Question: I've been on the iOS side alot, and was thinking about a .
There isnt much interface to it.
The app is a reference app, with data thats searchable. there are about 300 items.
I want the app to:
1. Be searchable in the Spotlight. Typing in spotlight should bring about that item(s) from the app
2. Searching an Image and hovering over it with the mouse will bring about a small display window for that image or textfile, showing its contents. I wanted something similar, though the app would Not be a textfile based app, but I'd like the native OS to show a sample window.
a native window like this.
For example searching for an xml file and hovering over an item would bring out a sample window.
I want my customised window to appear for that but to act in a similar fashion.

I'm not sure if I've conveyed my question well enough.
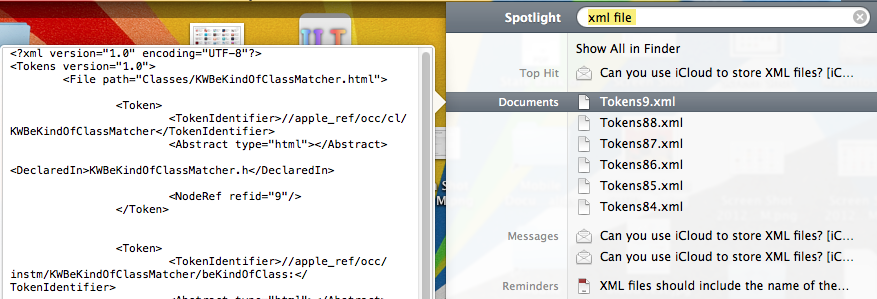
Answer: You need to create a <URL> plugin and register it with the system. Spotlight uses QuickLook to render the previews of items it finds.
You may also need to create a <URL> to tell Spotlight how to index your data.